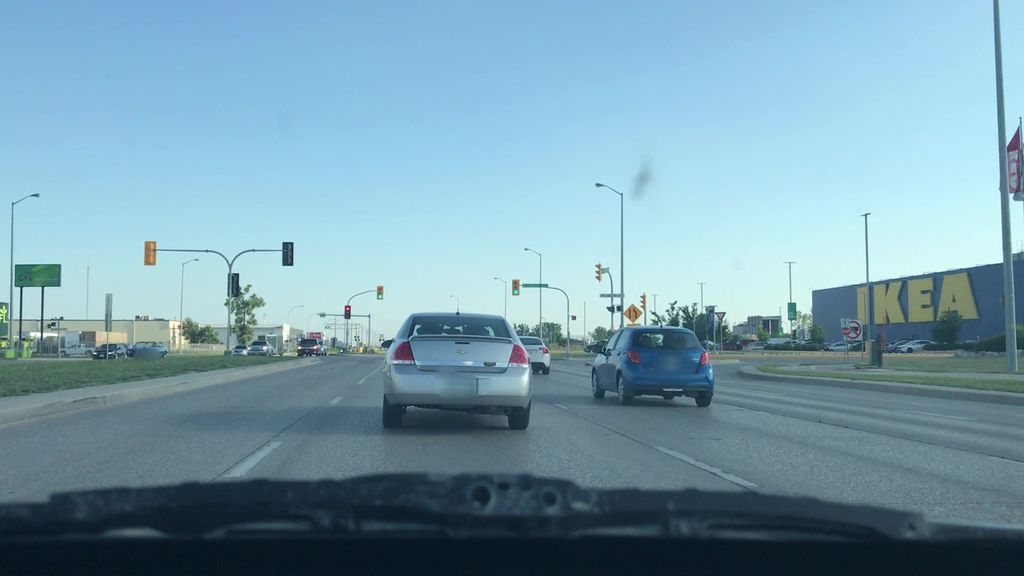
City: winnipeg